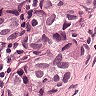
Metastatic tissue present: yes